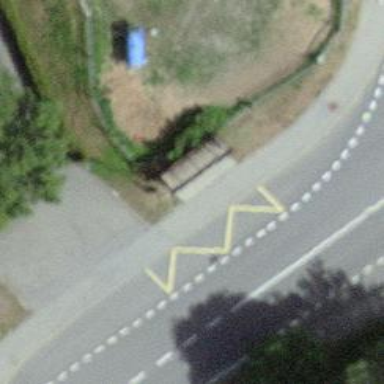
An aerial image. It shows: Bus stop with platform for public transport.